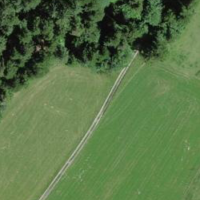
EUNIS habitat code: 52
Species observed at this site:
Aegopodium podagraria